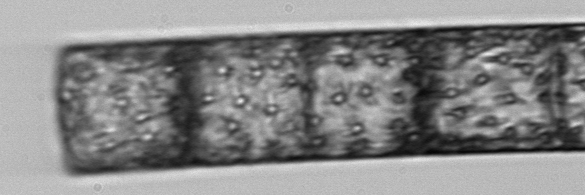
Label: Guinardia_flaccida